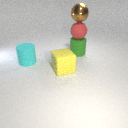
large green rubber cylinder behind large yellow rubber cube